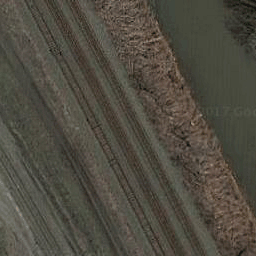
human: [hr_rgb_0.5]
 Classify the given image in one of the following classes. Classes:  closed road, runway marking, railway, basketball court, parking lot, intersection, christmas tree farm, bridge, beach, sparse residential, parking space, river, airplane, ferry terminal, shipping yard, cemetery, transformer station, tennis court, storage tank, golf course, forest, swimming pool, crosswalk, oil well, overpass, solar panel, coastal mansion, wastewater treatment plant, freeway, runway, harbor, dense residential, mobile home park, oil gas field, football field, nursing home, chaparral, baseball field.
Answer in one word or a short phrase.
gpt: railway